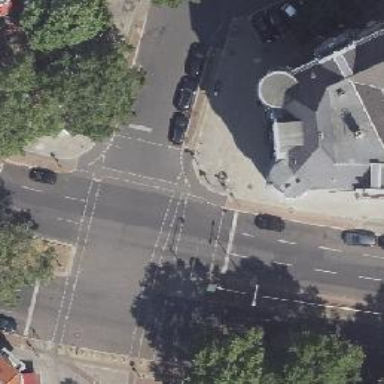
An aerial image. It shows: Road with traffic signals.